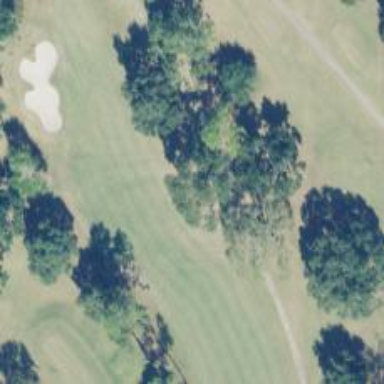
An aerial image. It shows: Footway that doubles as golf path.